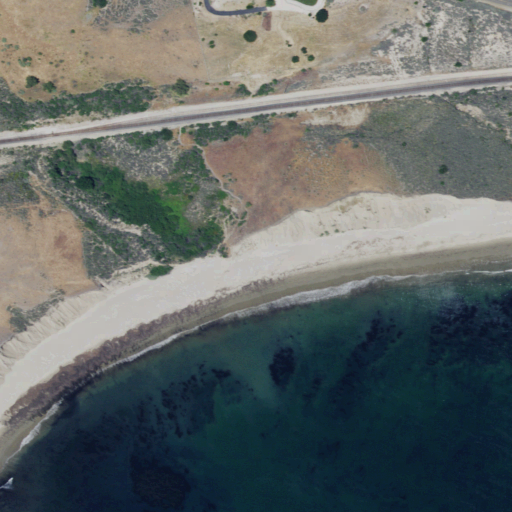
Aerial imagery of valley in California named Cañada Del Coyote containing shrub, open water, herbaceous wetlands, grassland, low intensity development, open development, and medium intensity development